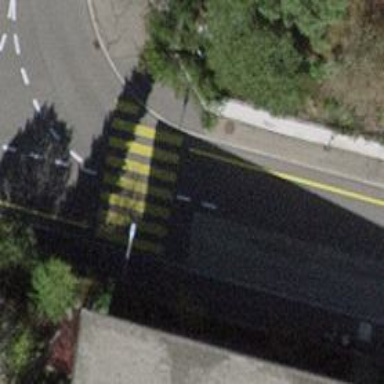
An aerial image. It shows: Footway with zebra crossing.